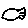
Label: fish